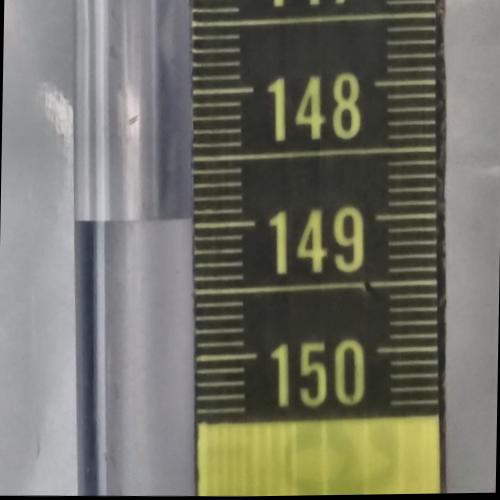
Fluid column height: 148.9 cm